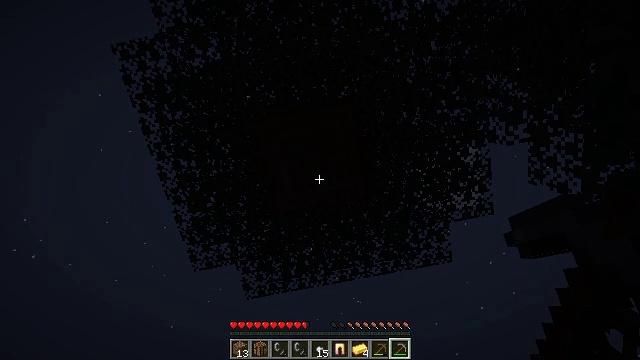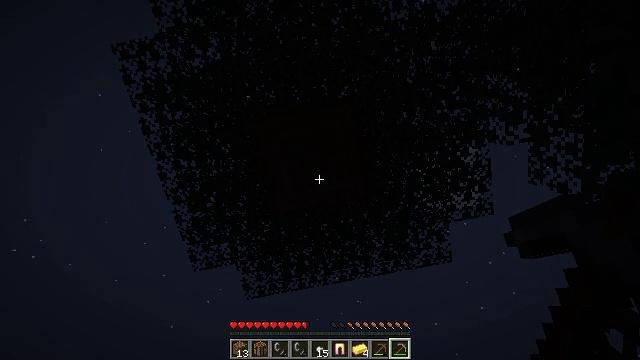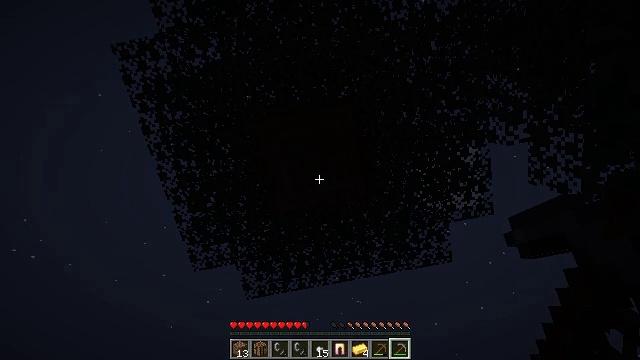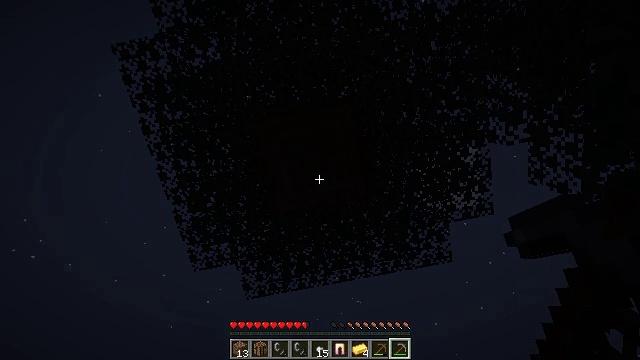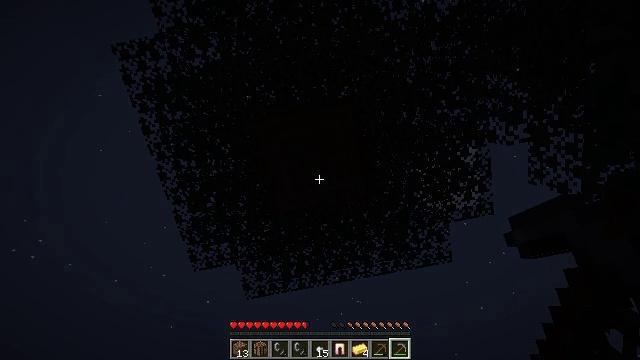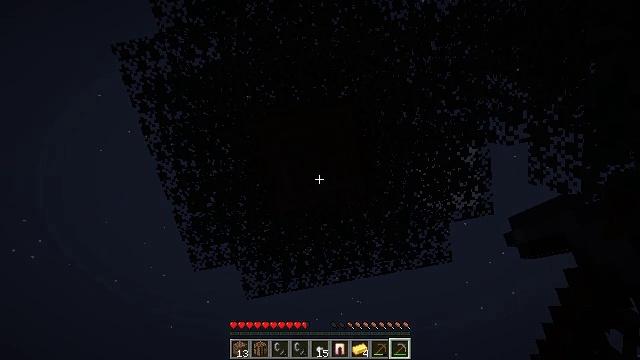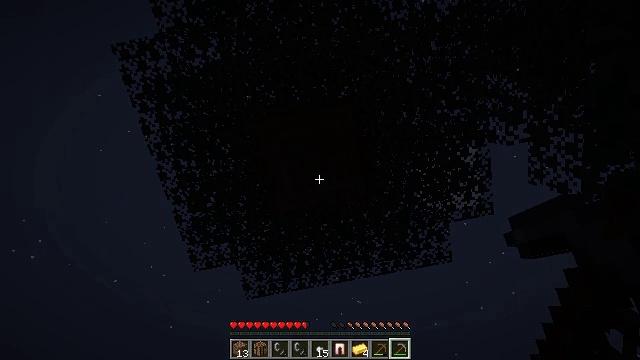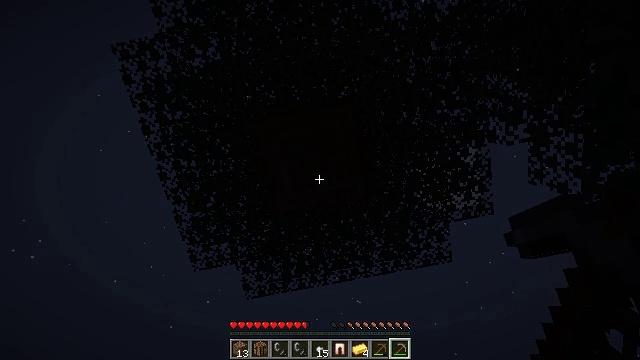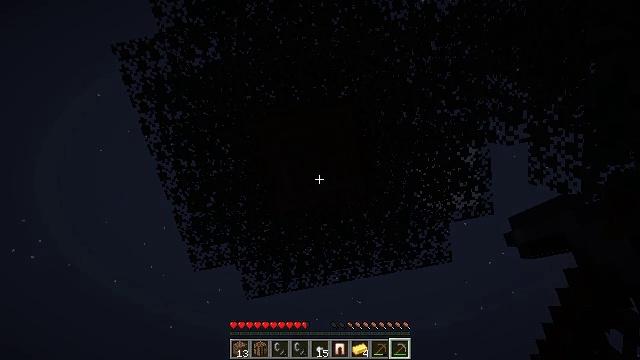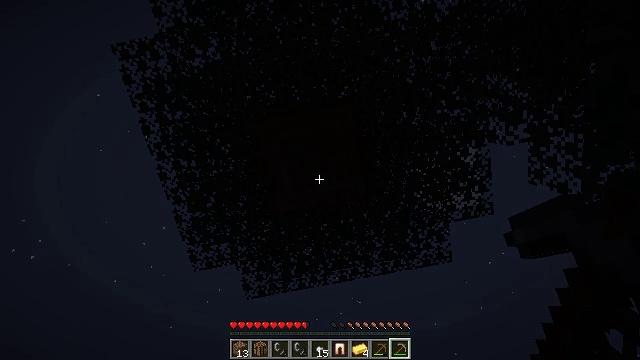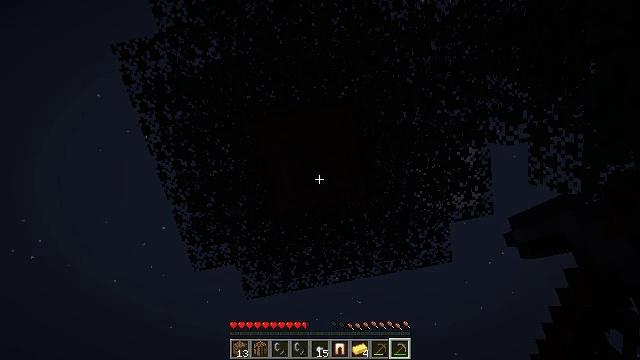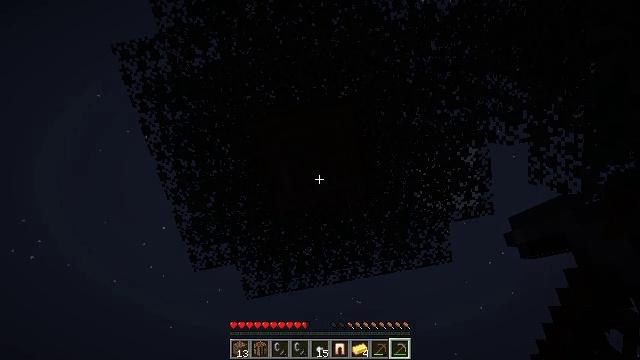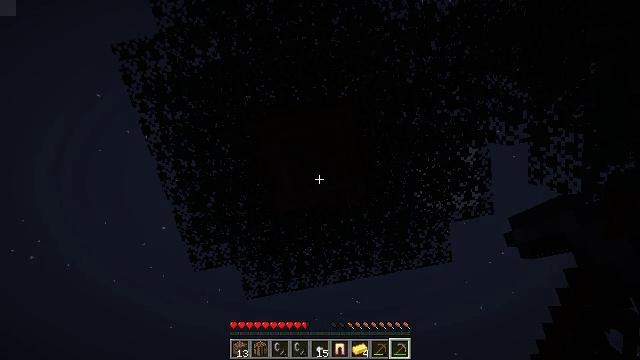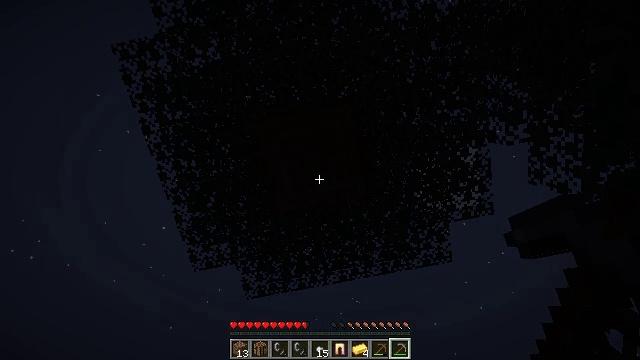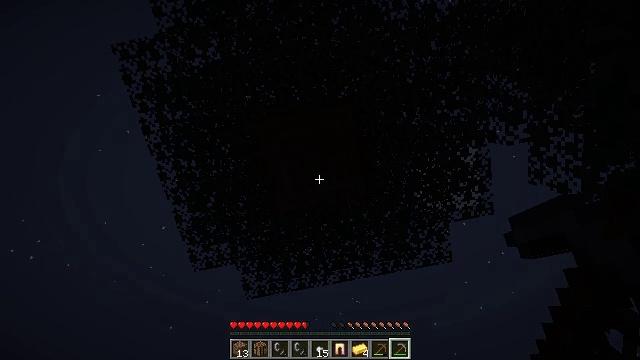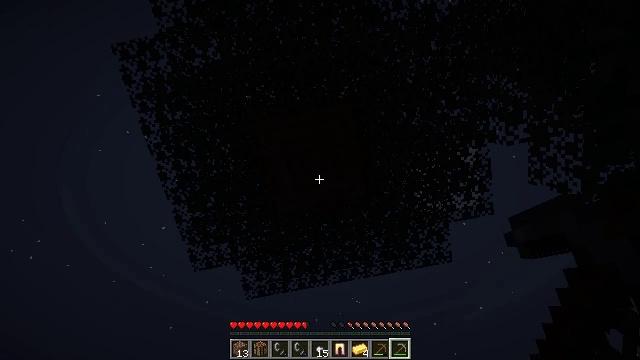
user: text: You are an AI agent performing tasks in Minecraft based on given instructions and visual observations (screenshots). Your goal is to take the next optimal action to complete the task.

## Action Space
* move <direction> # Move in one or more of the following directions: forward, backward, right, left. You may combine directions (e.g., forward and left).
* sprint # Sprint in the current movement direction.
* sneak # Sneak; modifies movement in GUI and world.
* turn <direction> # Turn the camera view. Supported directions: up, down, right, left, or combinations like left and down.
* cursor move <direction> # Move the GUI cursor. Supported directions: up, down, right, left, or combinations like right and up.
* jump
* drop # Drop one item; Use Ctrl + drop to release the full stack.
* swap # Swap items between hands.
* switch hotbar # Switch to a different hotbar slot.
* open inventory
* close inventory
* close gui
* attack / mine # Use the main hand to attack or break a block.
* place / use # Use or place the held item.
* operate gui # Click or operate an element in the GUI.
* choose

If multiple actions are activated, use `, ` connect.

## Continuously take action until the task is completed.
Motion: motion action
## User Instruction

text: Collect spruce log for building materials.
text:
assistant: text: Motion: no_op
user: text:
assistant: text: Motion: no_op
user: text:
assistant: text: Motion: no_op
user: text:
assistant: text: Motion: no_op
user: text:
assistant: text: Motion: no_op
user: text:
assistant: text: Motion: no_op
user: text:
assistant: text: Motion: no_op
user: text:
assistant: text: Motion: no_op
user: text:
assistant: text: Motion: no_op
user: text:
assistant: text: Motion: no_op
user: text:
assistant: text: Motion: no_op
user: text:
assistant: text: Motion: no_op
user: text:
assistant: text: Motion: no_op
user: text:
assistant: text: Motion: no_op
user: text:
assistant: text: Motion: no_op
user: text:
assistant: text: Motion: no_op
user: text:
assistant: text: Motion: no_op
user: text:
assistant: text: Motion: no_op
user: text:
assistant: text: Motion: attack / mine
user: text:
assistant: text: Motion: attack / mine
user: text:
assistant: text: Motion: attack / mine
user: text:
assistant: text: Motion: attack / mine
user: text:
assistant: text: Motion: attack / mine
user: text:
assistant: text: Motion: attack / mine
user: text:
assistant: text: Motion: attack / mine
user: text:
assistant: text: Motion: attack / mine
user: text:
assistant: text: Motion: attack / mine
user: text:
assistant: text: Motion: attack / mine
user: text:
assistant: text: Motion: attack / mine
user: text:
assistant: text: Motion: attack / mine